Question: i am being given a task from my senior to come out with a function to show size transfer rate per second.
I have to download a file from web with my java code and display the transfer rate per second while downloading the file.

please note the code below is not totally mine, it was taken from <URL>
The code below only can calculate transfer rate after the download has finished, but i currently have no idea how to make the code to display transfer rate every second, any conceptual idea or code suggestion?
'''
public static void main(String argc[]) throws Exception {
long totalDownload = 0; // total bytes downloaded
final int BUFFER_SIZE = 1024; // size of the buffer
byte[] data = new byte[BUFFER_SIZE]; // buffer
BufferedInputStream in = new BufferedInputStream(
new URL(
"http://ipv4.download.thinkbroadband.com:8080/5MB.zip"
+ "")
.openStream());
int dataRead = 0; // data read in each try
long startTime = System.nanoTime(); // starting time of download
while ((dataRead = in.read(data, 0, 1024)) > 0) {
totalDownload += dataRead; // adding data downloaded to total data
System.out.println(totalDownload);
}
/* download rate in bytes per second */
float bytesPerSec = totalDownload
/ ((System.nanoTime() - startTime) / <PHONE>);
System.out.println(bytesPerSec + " Bps");
/* download rate in kilobytes per second */
float kbPerSec = bytesPerSec / (1024);
System.out.println(kbPerSec + " KBps ");
/* download rate in megabytes per second */
float mbPerSec = kbPerSec / (1024);
System.out.println(mbPerSec + " MBps ");
}
'''
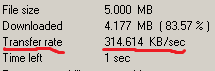
Answer: The easiest way to show a transfer rate during the download is to show the average transfer rate to download the portion downloaded so far.
In other words, after you downloaded each kilobyte, you calculate the current transfer rate (total data so far/time needed to download) and update your display.